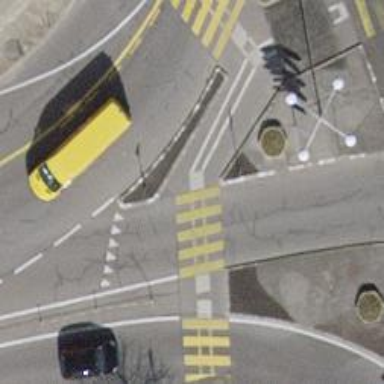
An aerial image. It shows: Uncontrolled road crossing.